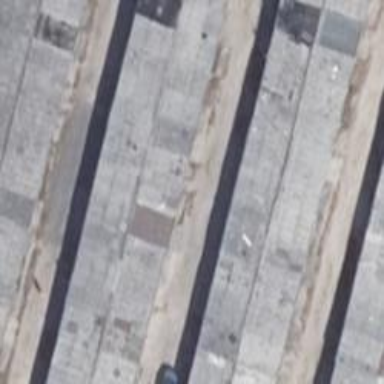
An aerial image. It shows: Group of garages.